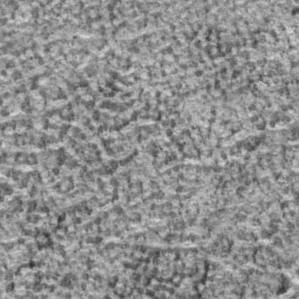
Label: frost